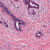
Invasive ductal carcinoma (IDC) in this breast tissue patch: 1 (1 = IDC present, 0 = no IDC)